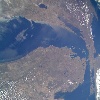
Label: land